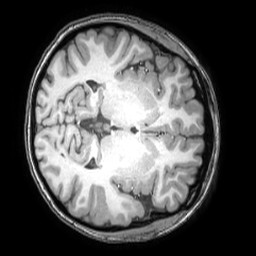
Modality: T1w
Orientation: axial
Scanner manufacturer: philips
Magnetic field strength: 3 T
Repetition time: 0.008 s
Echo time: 0.0035 s